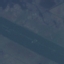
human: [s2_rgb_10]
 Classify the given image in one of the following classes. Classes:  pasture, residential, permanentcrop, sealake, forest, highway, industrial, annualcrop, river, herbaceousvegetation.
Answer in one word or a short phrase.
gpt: River